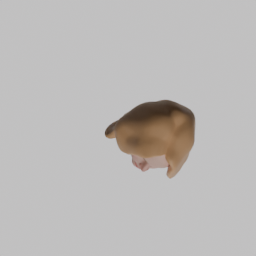
Label: people